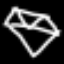
Label: diamond